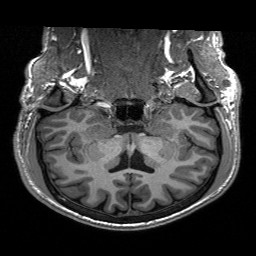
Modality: T1w
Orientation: sagittal
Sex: male
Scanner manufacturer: siemens
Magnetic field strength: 3 T
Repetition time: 2.3 s
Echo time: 0.00197 s